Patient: sex M, age 43
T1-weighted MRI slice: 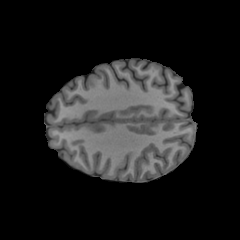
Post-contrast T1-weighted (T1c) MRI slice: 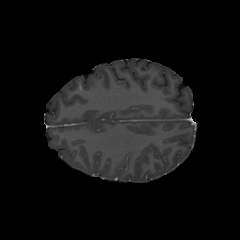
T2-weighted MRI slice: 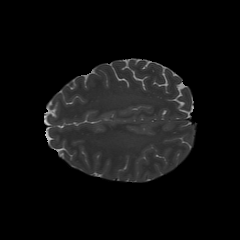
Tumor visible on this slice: no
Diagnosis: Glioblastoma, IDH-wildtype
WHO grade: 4